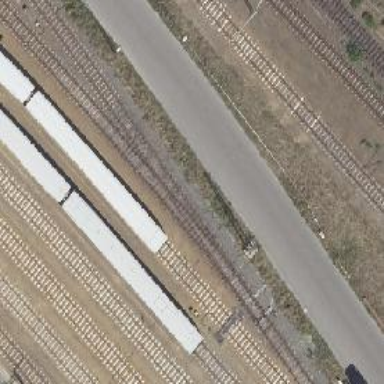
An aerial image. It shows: Railway switch.